Question: MyApplication creates a personalized crash report using the NSException instance. The app retrieves the callStackSymbols array and adds them to a text file.
If you notice on the crash report, instead of getting a line like this:
> libsqlite3.dylib 0x30531ce4 0x30506000 + 179428
I'm getting a line like this one
> 29 MyApplication 0x00059260 MyApplication + 4704
Looks like instead of getting 2 addresses, I get "MyApplication" in the middle.
Atos is not working with the first address.

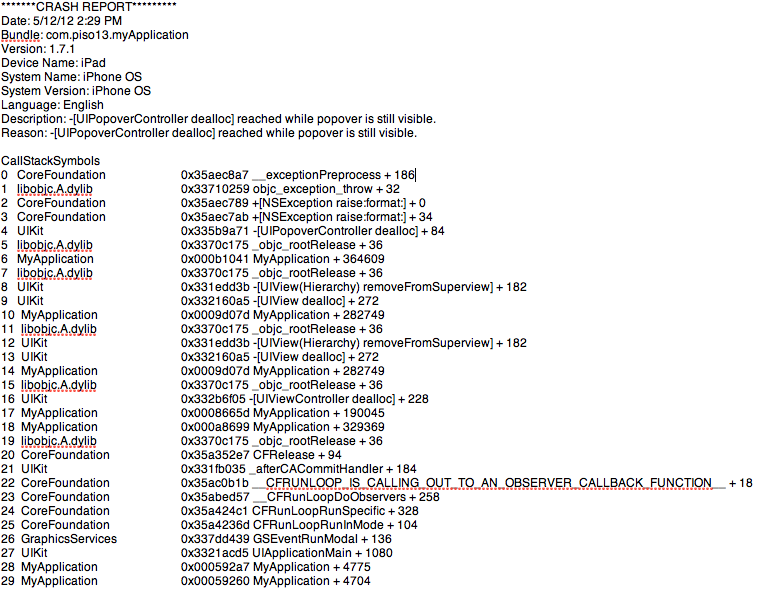
Answer: You get the symbolicated results, since your app binary contains the debug symbols, so calling 'callStackSymbols' can resolve the addresses right away. The only missing part is the line numbers, which isn't possible to get automatically with the symbols being part of the app.
The three number values are: 'Address = Base Address + Offset'. This means the first address is enough to get the symbol. The Base address is the start address of the binary/framework. Mostly when symbolication is done, the first address is also changed to be relative to the framework address instead of being absolute. The app binary memory area usually starts at '0x1000'. This can be viewed in a crash reports binary images section, and it can be different to '0x1000' due to new memory features in newer iOS versions.
So for now simply use the give address in the 3rd column and add '0x1000' to the value when invoking atos.
In general I suggest using a framework based on <URL>, which will give you all information for a crash report. Including all threads and binary images in a standard crash report format and also works in the App Store.